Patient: sex M, age 58
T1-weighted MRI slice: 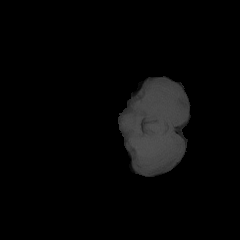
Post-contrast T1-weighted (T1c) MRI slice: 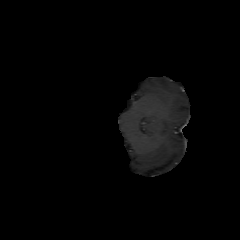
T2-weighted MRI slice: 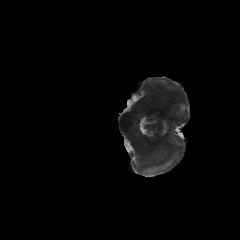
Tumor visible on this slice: no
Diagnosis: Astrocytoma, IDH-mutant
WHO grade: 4